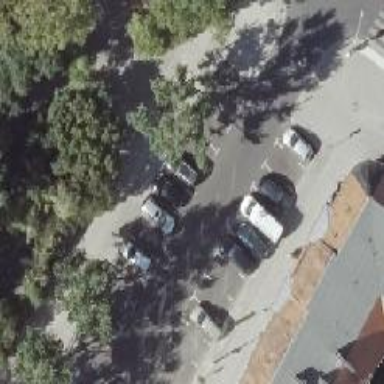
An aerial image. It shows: Street-side parking area.